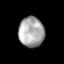
Tissue: prostate
Cell type: T cells
Senescence score: 0.2815
Nuclear area (px): 750
Mean DAPI intensity: 168.027